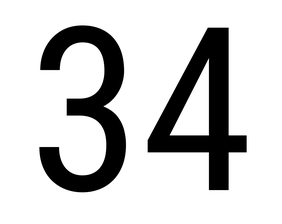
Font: Roboto_Condensed_Regular